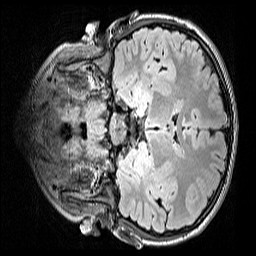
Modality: FLAIR
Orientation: coronal
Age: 10
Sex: male
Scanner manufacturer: siemens
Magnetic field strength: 3 T
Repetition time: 5 s
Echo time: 0.388 s